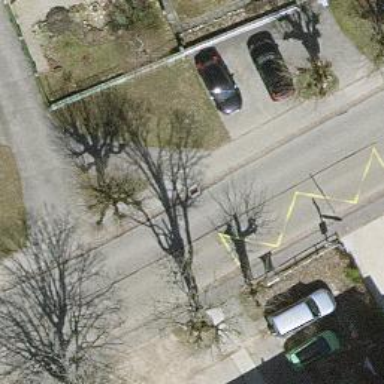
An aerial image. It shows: Unmarked crossing on the road.